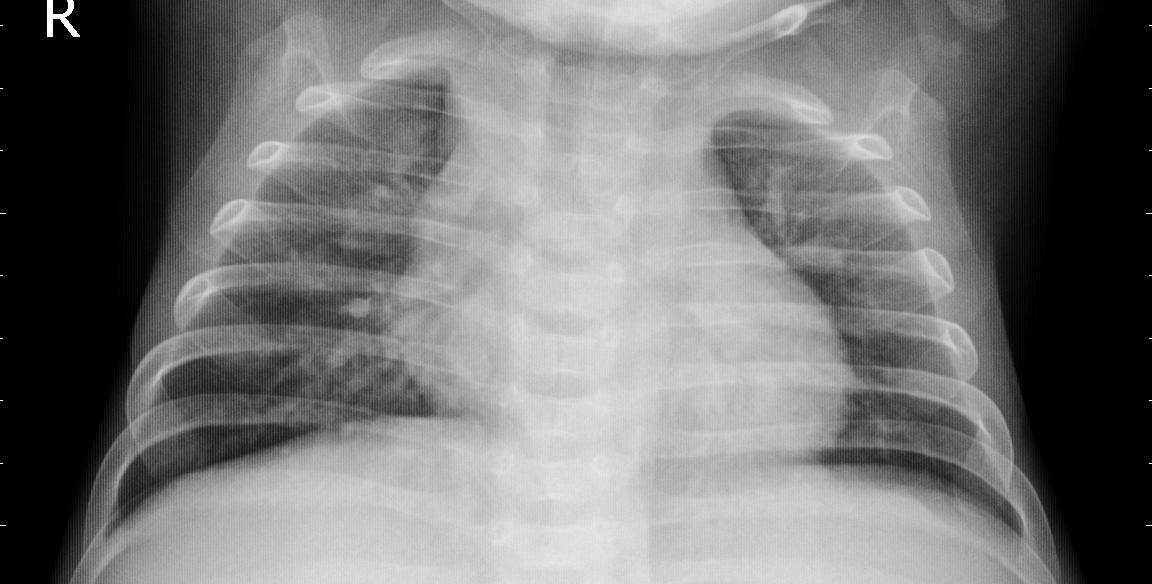
Diagnosis: PNEUMONIA